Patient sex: M
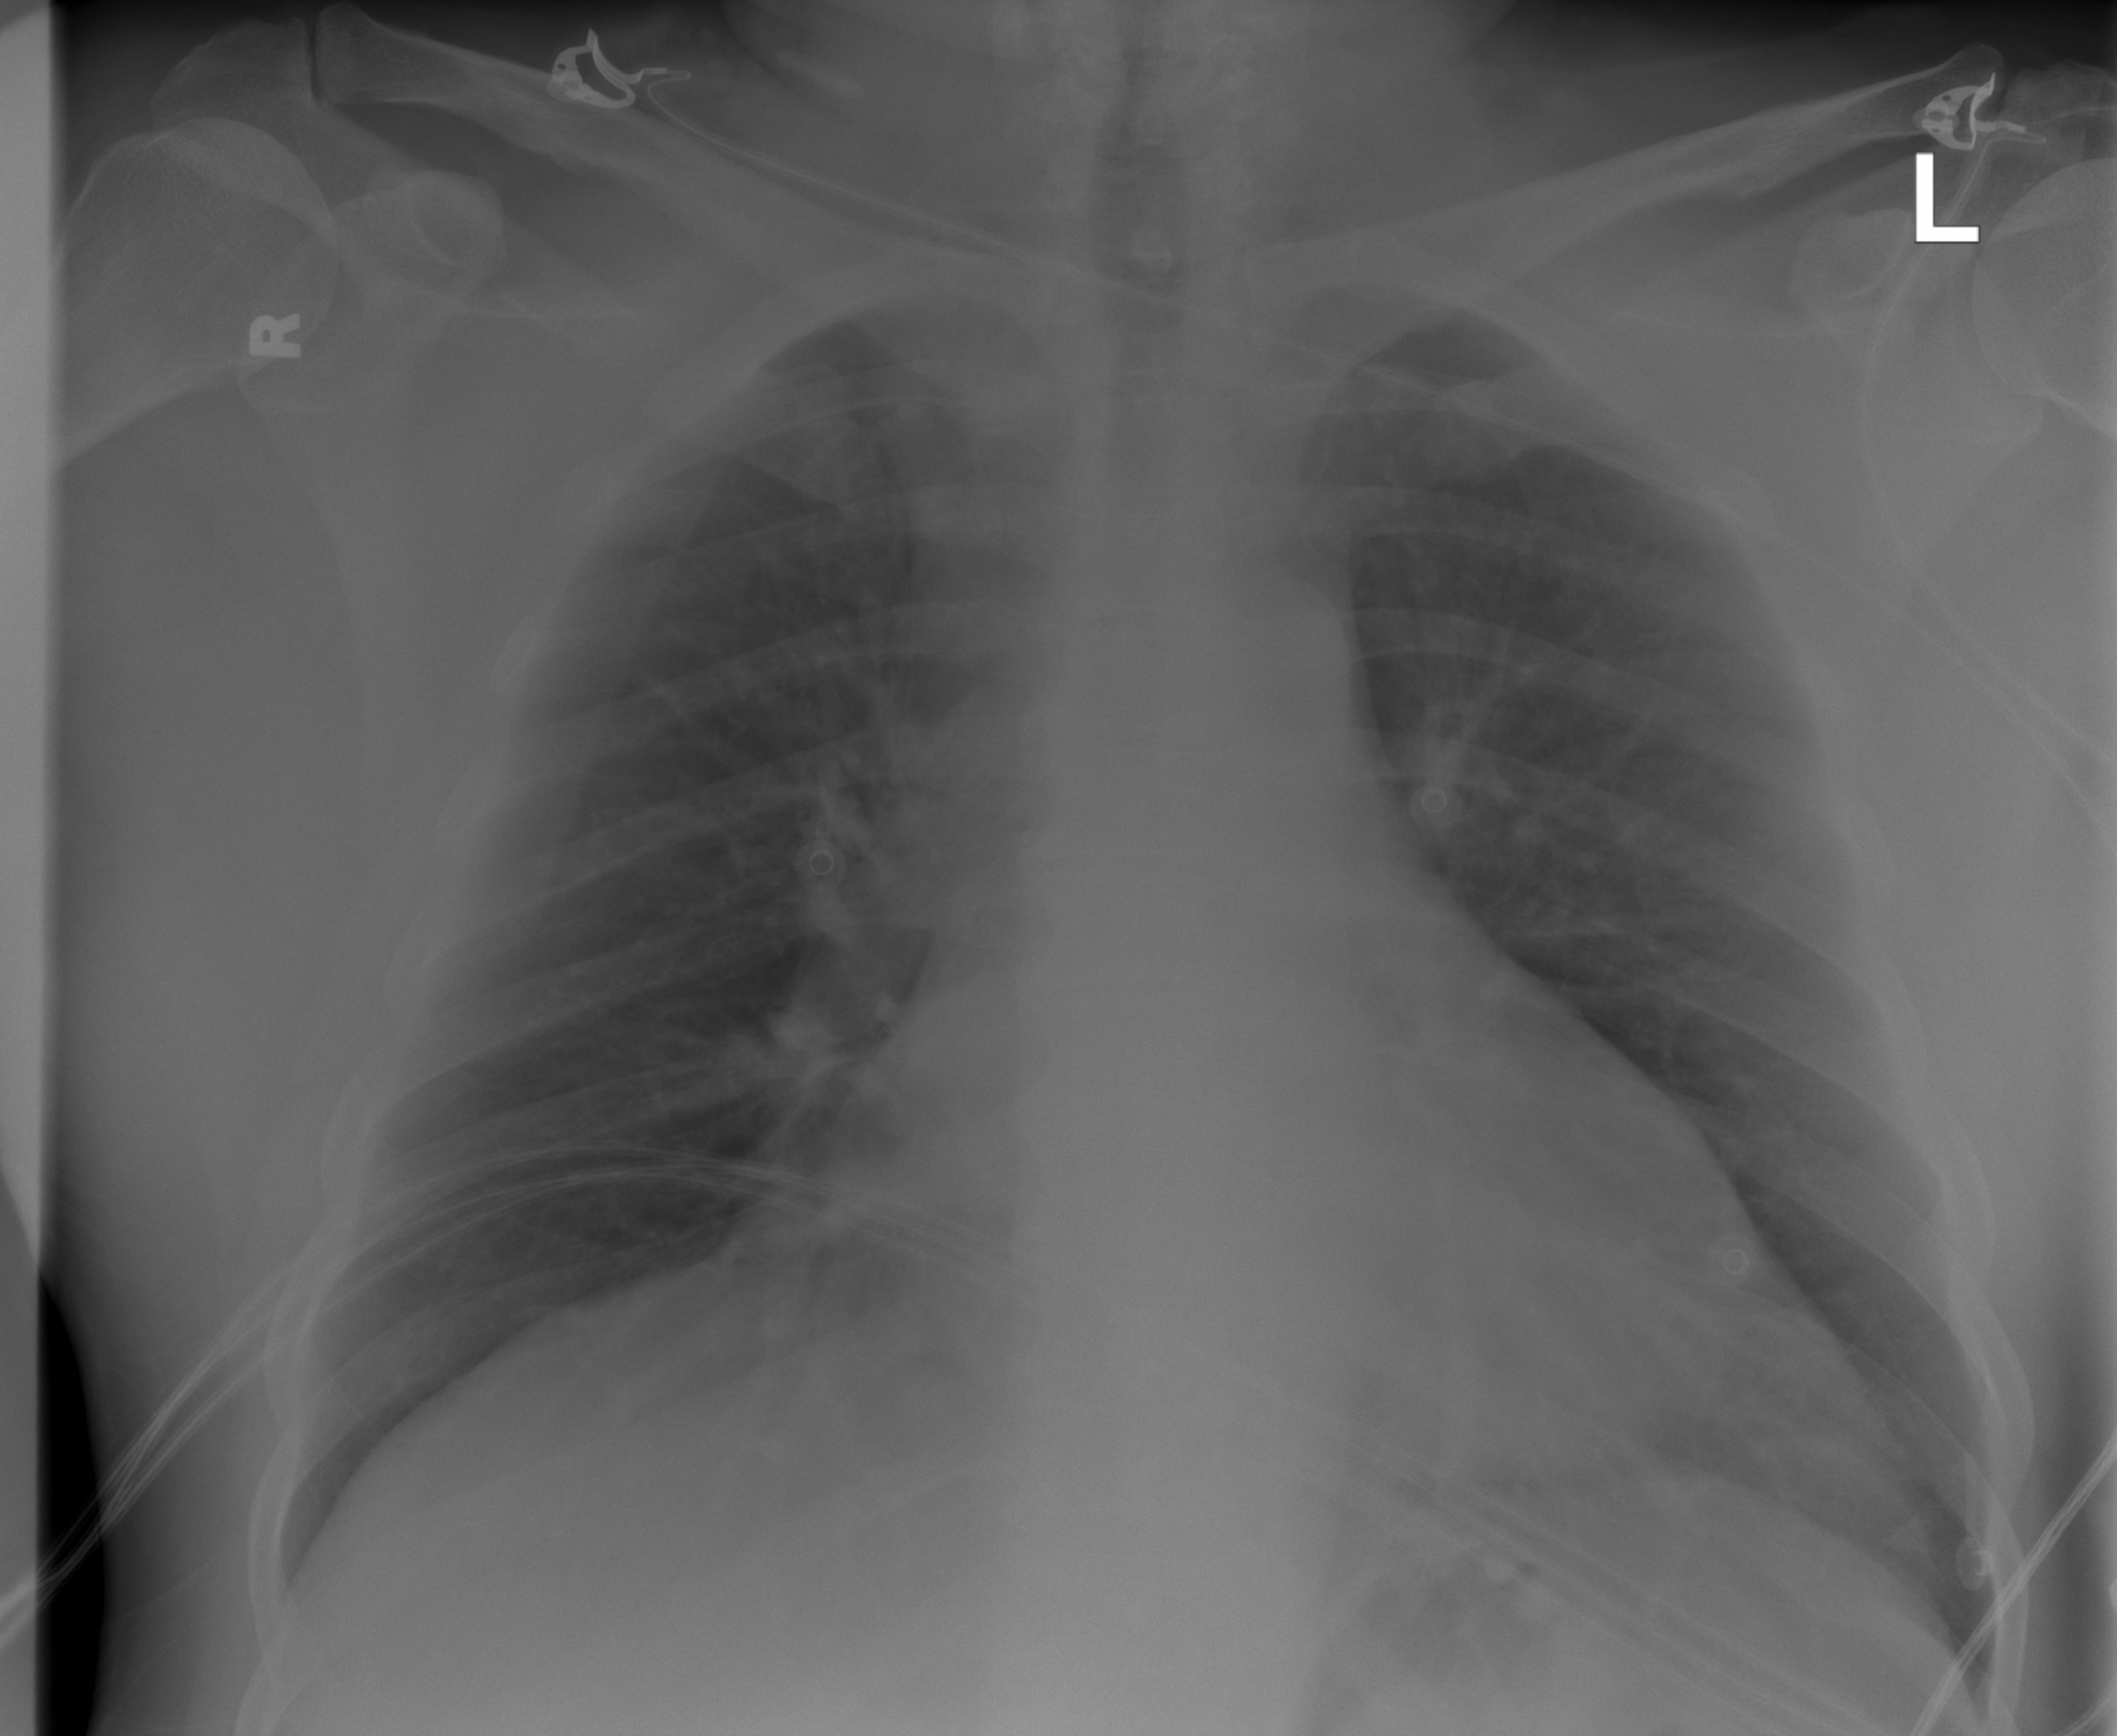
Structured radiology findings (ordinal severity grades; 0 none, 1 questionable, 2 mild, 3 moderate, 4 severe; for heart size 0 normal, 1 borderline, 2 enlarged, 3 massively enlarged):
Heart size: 2
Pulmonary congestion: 2
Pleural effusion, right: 0
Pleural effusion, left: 0
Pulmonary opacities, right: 0
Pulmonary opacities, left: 0
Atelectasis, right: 0
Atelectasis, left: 0